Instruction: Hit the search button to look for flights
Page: home
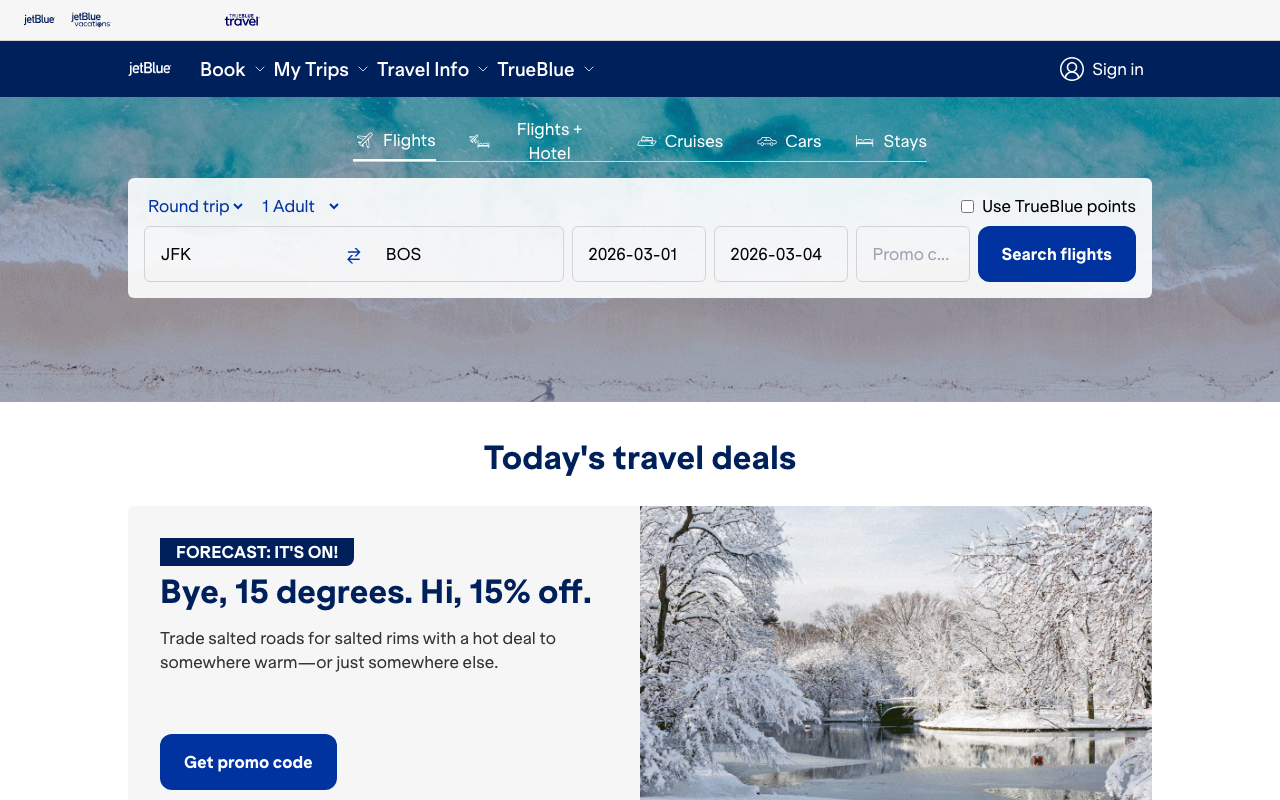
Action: click